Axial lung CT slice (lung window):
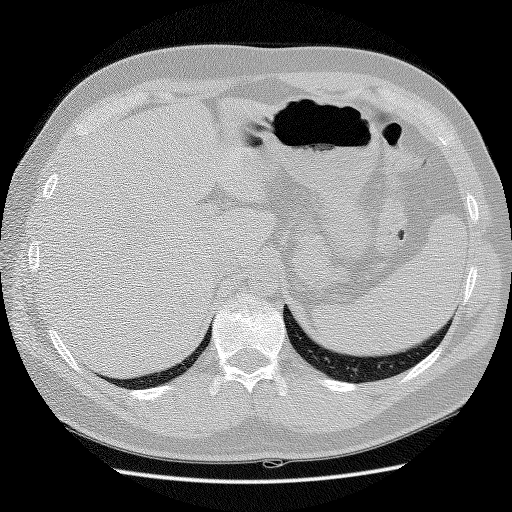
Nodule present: no